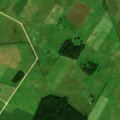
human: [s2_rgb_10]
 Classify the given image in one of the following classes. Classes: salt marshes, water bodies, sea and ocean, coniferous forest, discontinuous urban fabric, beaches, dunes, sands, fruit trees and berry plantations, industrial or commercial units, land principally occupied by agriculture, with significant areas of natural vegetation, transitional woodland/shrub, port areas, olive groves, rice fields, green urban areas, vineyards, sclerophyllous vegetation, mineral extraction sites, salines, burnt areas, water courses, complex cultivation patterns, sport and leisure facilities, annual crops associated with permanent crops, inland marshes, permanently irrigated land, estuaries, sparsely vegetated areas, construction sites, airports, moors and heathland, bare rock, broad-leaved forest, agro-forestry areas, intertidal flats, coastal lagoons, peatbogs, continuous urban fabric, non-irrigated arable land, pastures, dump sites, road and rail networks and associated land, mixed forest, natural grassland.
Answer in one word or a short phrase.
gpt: non-irrigated arable land, complex cultivation patterns, broad-leaved forest